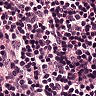
Metastatic tissue present: no